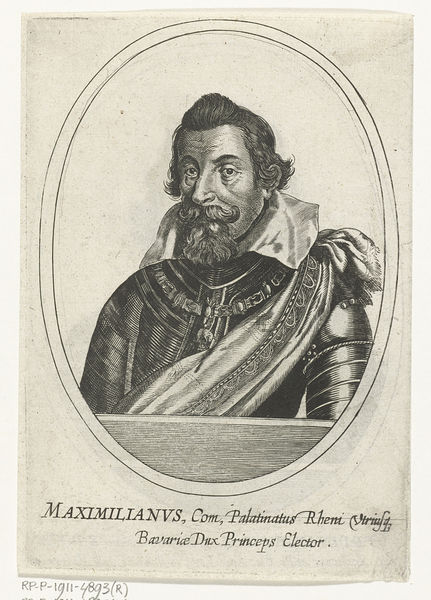
Titel: Portret van Maximiliaan I van Beieren
Künstler: Cornelis (I) Danckerts
Standort: Amsterdam
Institution: Rijksmuseum
Schlagwörter: king, soldier, white, black, collar, face, gray, grey, hair, nose, portrait, robe, table, print, man, roman, ear, head, bavaria, armor, eyes, knight, prince, sash, spanish, uniform, drawing, paper, black and white, frame, oval, coat, mouth, etching, illustration, sketch, beard, french, duke, royal, cloak, pencil, circle, eye, max, war, warrior, ill, druck, rich, clothing, forehead, round, border, royalty, latin, text, mustache, moustache, iron, maximilian, center, kupferstich, brows, caesar, roya, explorer, maximilianus, maximilanvs, maximilian von bayern, princeps, maximillian, palatinatus, rheni, bavariae, maximillianus, maximilianvs, elector, latom, comrade, mustahe, maximilianus conte di bavarie